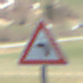
Verkehrszeichen: KurveLinks
Umgebung: Outdoor, Nature
Tageszeit: MorningAfternoon
Wetter: PartlyCloudy
Licht: Natural
Jahreszeit: NotSpecified
Kontrast: HighContrast